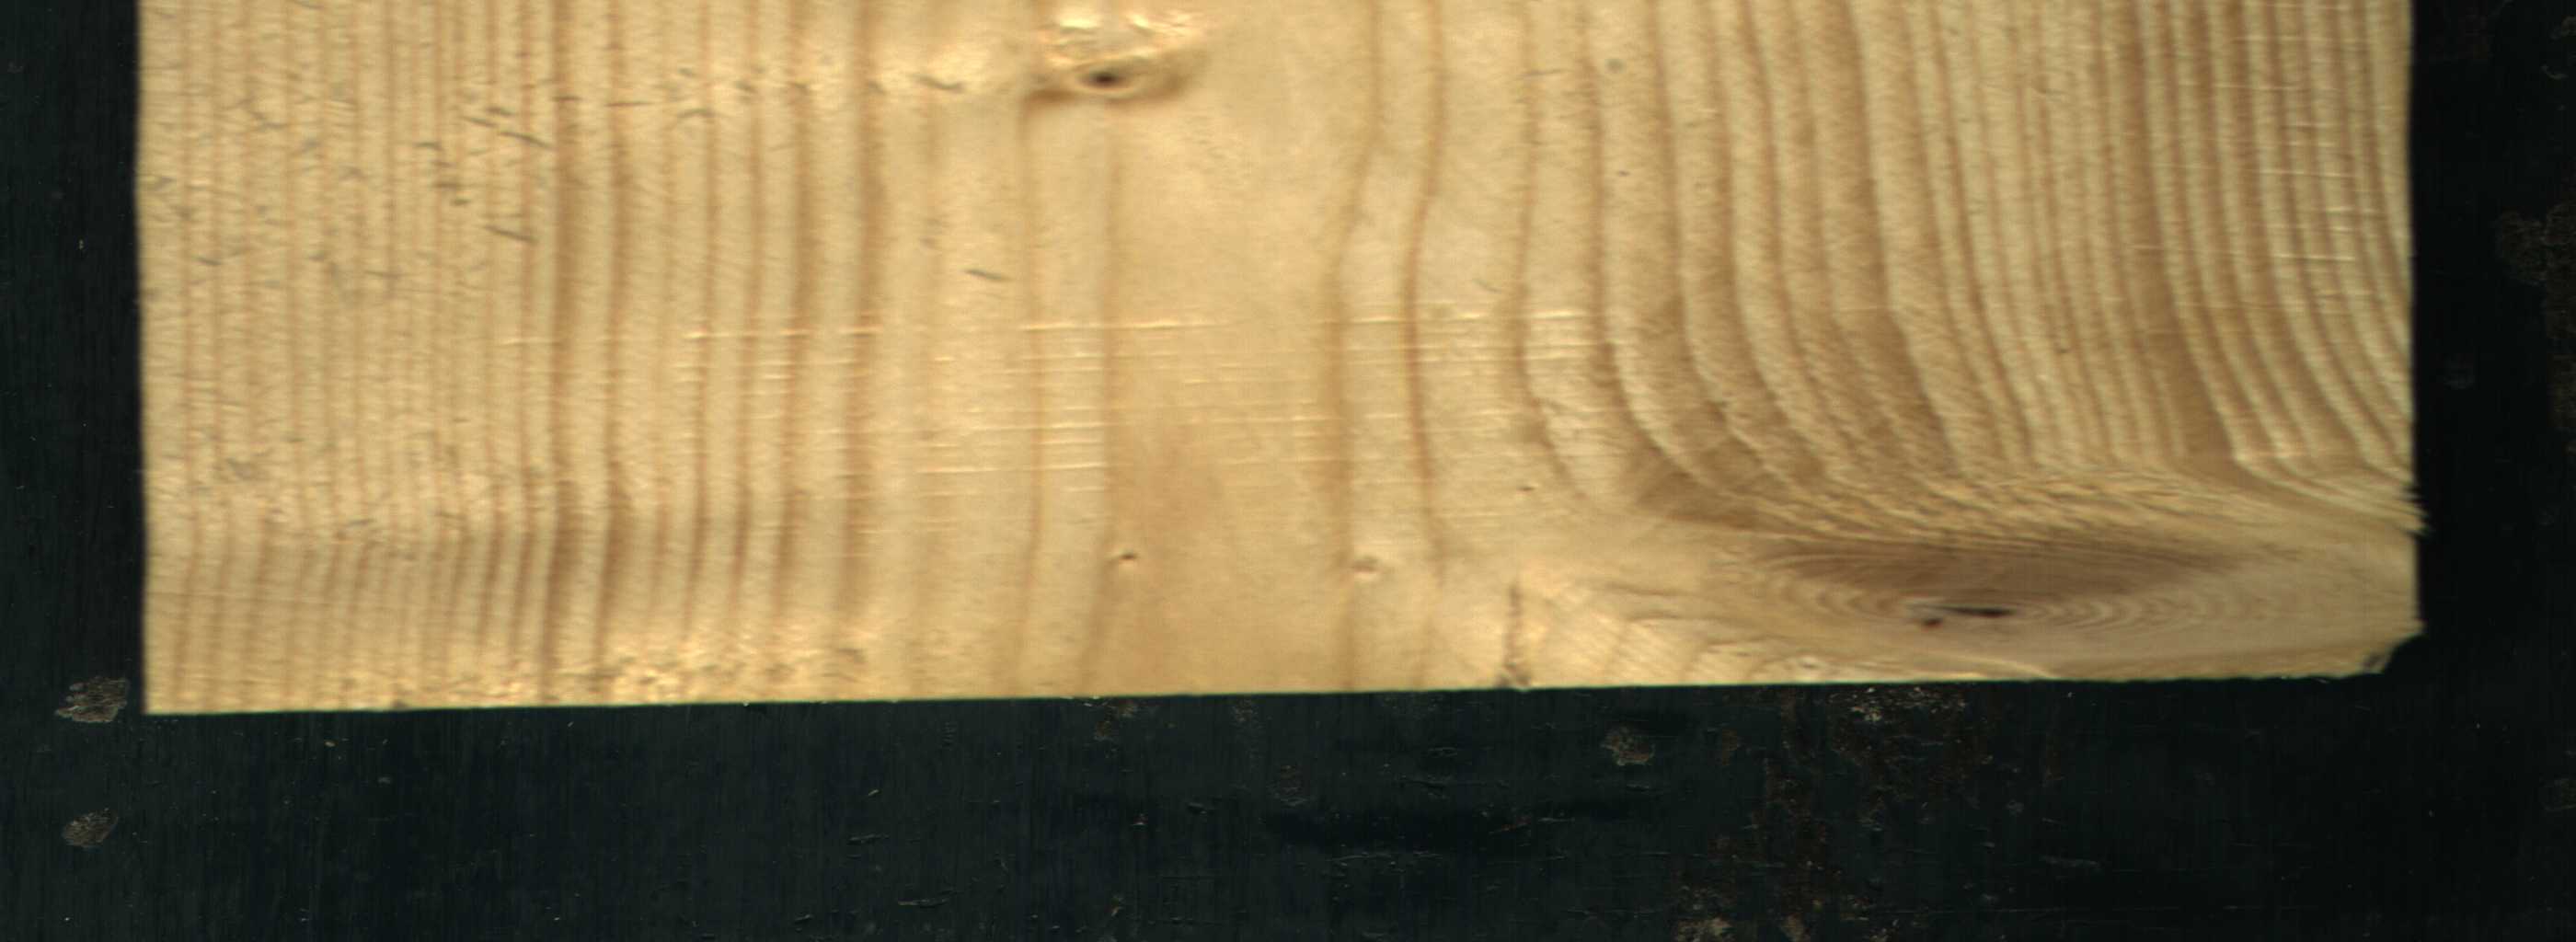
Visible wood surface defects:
Live_Knot
Live_Knot